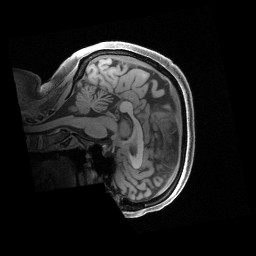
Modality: T1w
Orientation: sagittal
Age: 38
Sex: female
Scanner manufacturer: siemens
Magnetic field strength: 3 T
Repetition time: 2.4 s
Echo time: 0.00222 s